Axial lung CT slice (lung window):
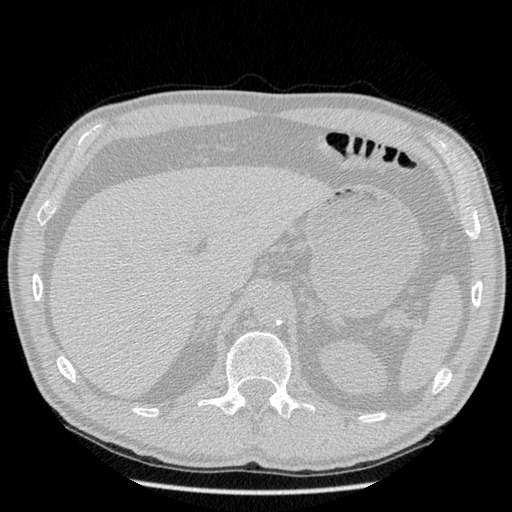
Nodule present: no